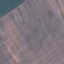
Label: AnnualCrop